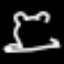
Label: frog